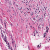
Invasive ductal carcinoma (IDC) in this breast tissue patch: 0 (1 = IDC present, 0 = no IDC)